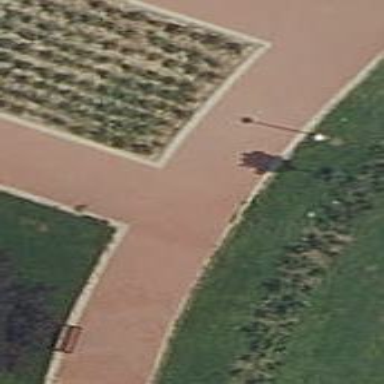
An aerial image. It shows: Footway made of paving stones.